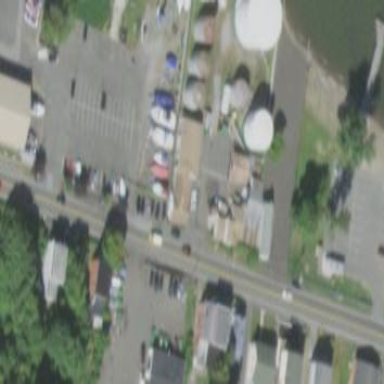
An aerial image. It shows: Building with gas shop.